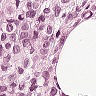
Metastatic tissue present: yes